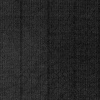
Atmospheric dust classification: not_dusty